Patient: sex M, age 65
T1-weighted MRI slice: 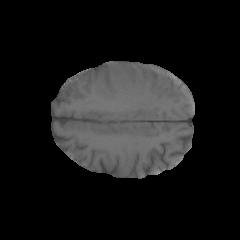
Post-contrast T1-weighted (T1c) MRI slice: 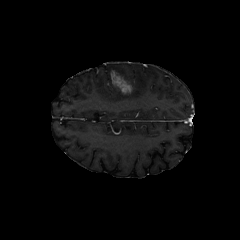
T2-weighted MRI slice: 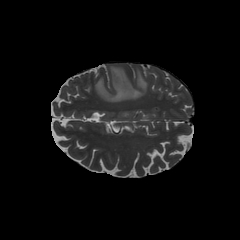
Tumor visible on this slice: yes
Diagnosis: Glioblastoma, IDH-wildtype
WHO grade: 4